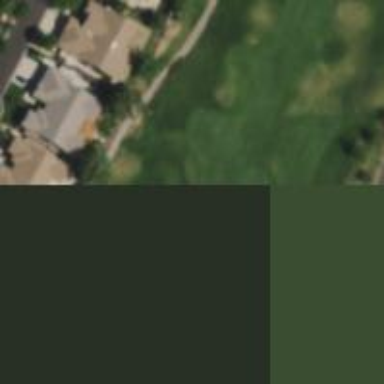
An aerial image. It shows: View of golf hole.